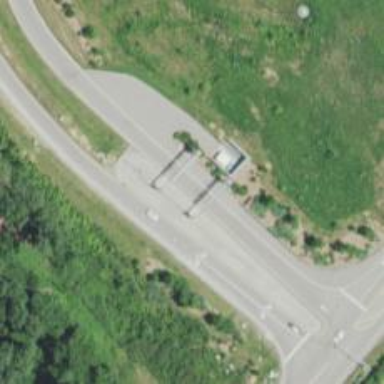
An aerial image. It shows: Toll gantry on the road.